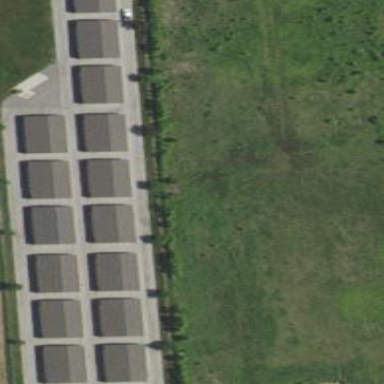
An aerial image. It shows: Commercial area with storage rental shop.